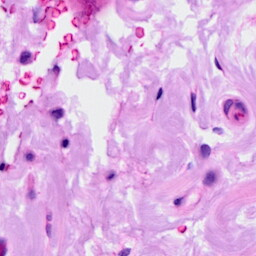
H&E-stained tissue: Ovarian